Question: I have a table full of product ids and their attributes. I want to join sales data and receipt data from 2 different tables and a different row for each id and date combo. So I want the output to look like this:

I tried joining the product id table and sales table to the receipt table but I'm not sure how to get the dates from the sales and receipts table to match up. Not sure of how to approach this. Thanks!
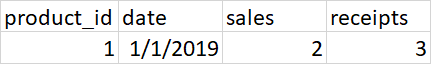
Answer: Calculate the counts for each table and combine them usung UNION ALL
'''
select
product_id
,sales_date
-- combine the counts from both tables
,sum(sales_count)
,sum(receipt_count)
from
(
-- get the counts for the sales table
select
product_id
,sales_date
,count(*) as sales_count
-- UNION needs the same number of columns in both Select -> adding a dummy column
-- 1st Select determines the datatype
,cast(0 as int) as receipt_count
from sales
group by product_id, sales_date
UNION ALL
-- get the counts for the receipts table
select
product_id
,receipt_date
,0
,count(*)
from receipts
group by product_id, receipt_date
) as dt
group by product_id, receipt_date
'''